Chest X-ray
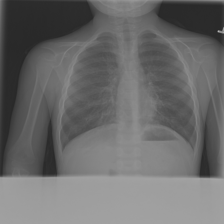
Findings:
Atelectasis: negative
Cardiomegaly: negative
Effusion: negative
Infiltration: negative
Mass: negative
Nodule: negative
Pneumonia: positive
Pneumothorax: negative
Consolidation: negative
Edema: negative
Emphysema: negative
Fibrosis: negative
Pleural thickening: negative
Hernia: negative